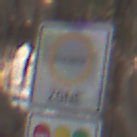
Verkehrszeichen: BeginnUmweltzone
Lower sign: FreistellungVomVerkehrsverbot1
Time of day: MorningAfternoon
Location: Outdoor (Suburban)
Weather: PartlyCloudy
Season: NotSpecified
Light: Natural